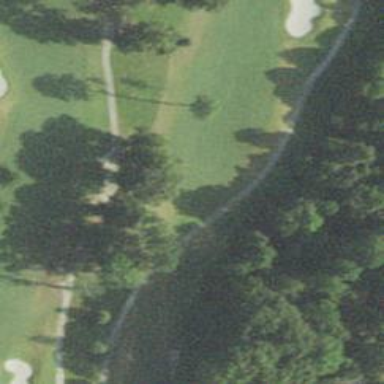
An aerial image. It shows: Golf cartpath that is also road path.